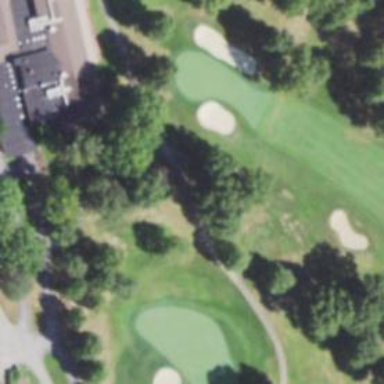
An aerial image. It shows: Pathway for golfing.